Question: I cannot configure JBoss web server for the GWT application in Intellij IDEA.
IDEA tells me:
> Error: server instance not specified.
How to fix that? Any ideas?

<URL>
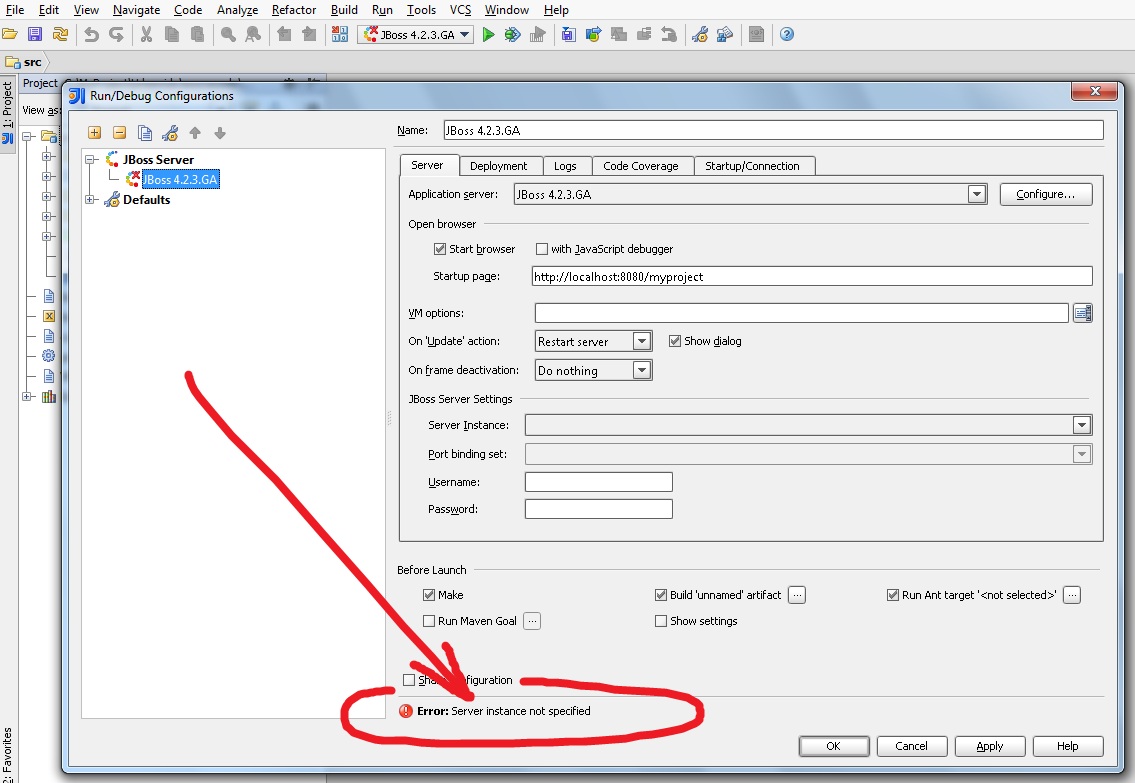
Answer: In the same window, select the server instance under JBoss Server Settings area.